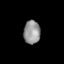
Tissue: lung
Cell type: Epithelial cells
Senescence score: 0.2164
Nuclear area (px): 379
Mean DAPI intensity: 148.087